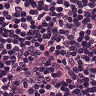
Metastatic tissue present: no